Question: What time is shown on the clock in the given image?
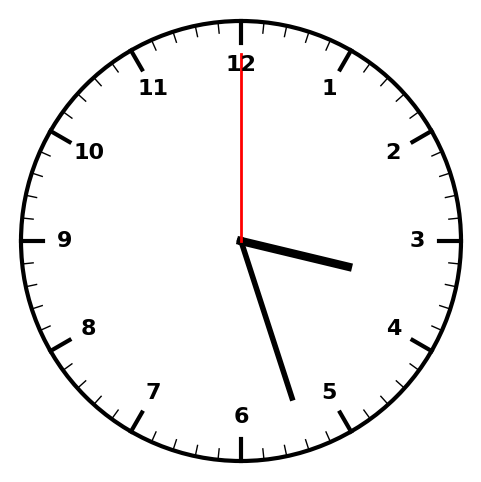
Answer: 03:27:00